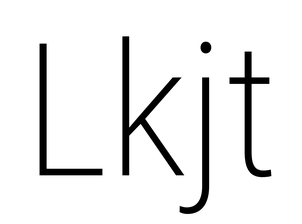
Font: Roboto_Condensed_ExtraLight